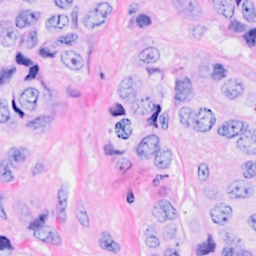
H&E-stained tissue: Breast